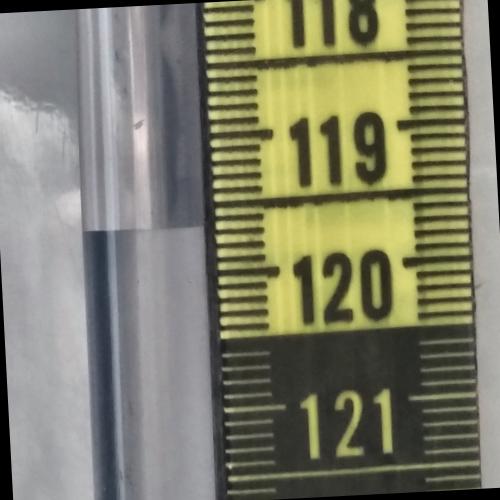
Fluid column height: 119.7 cm